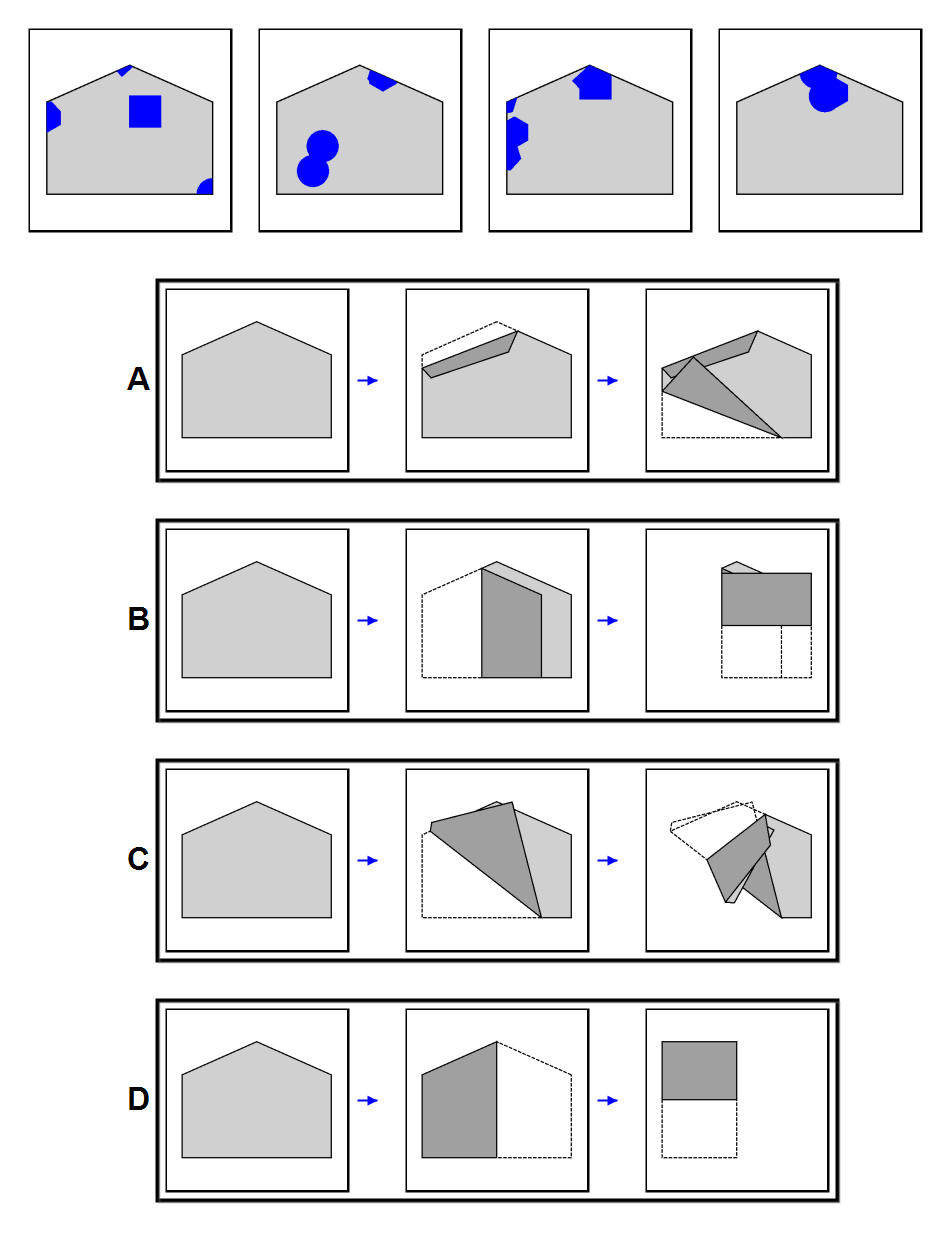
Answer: A